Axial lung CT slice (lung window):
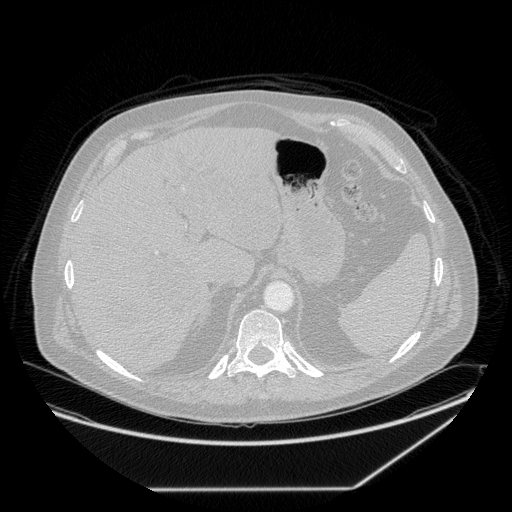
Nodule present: no